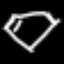
Label: diamond